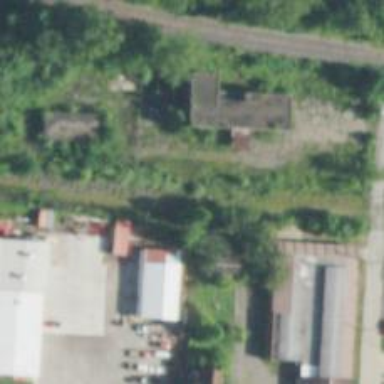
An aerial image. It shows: Abandoned railway.